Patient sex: M
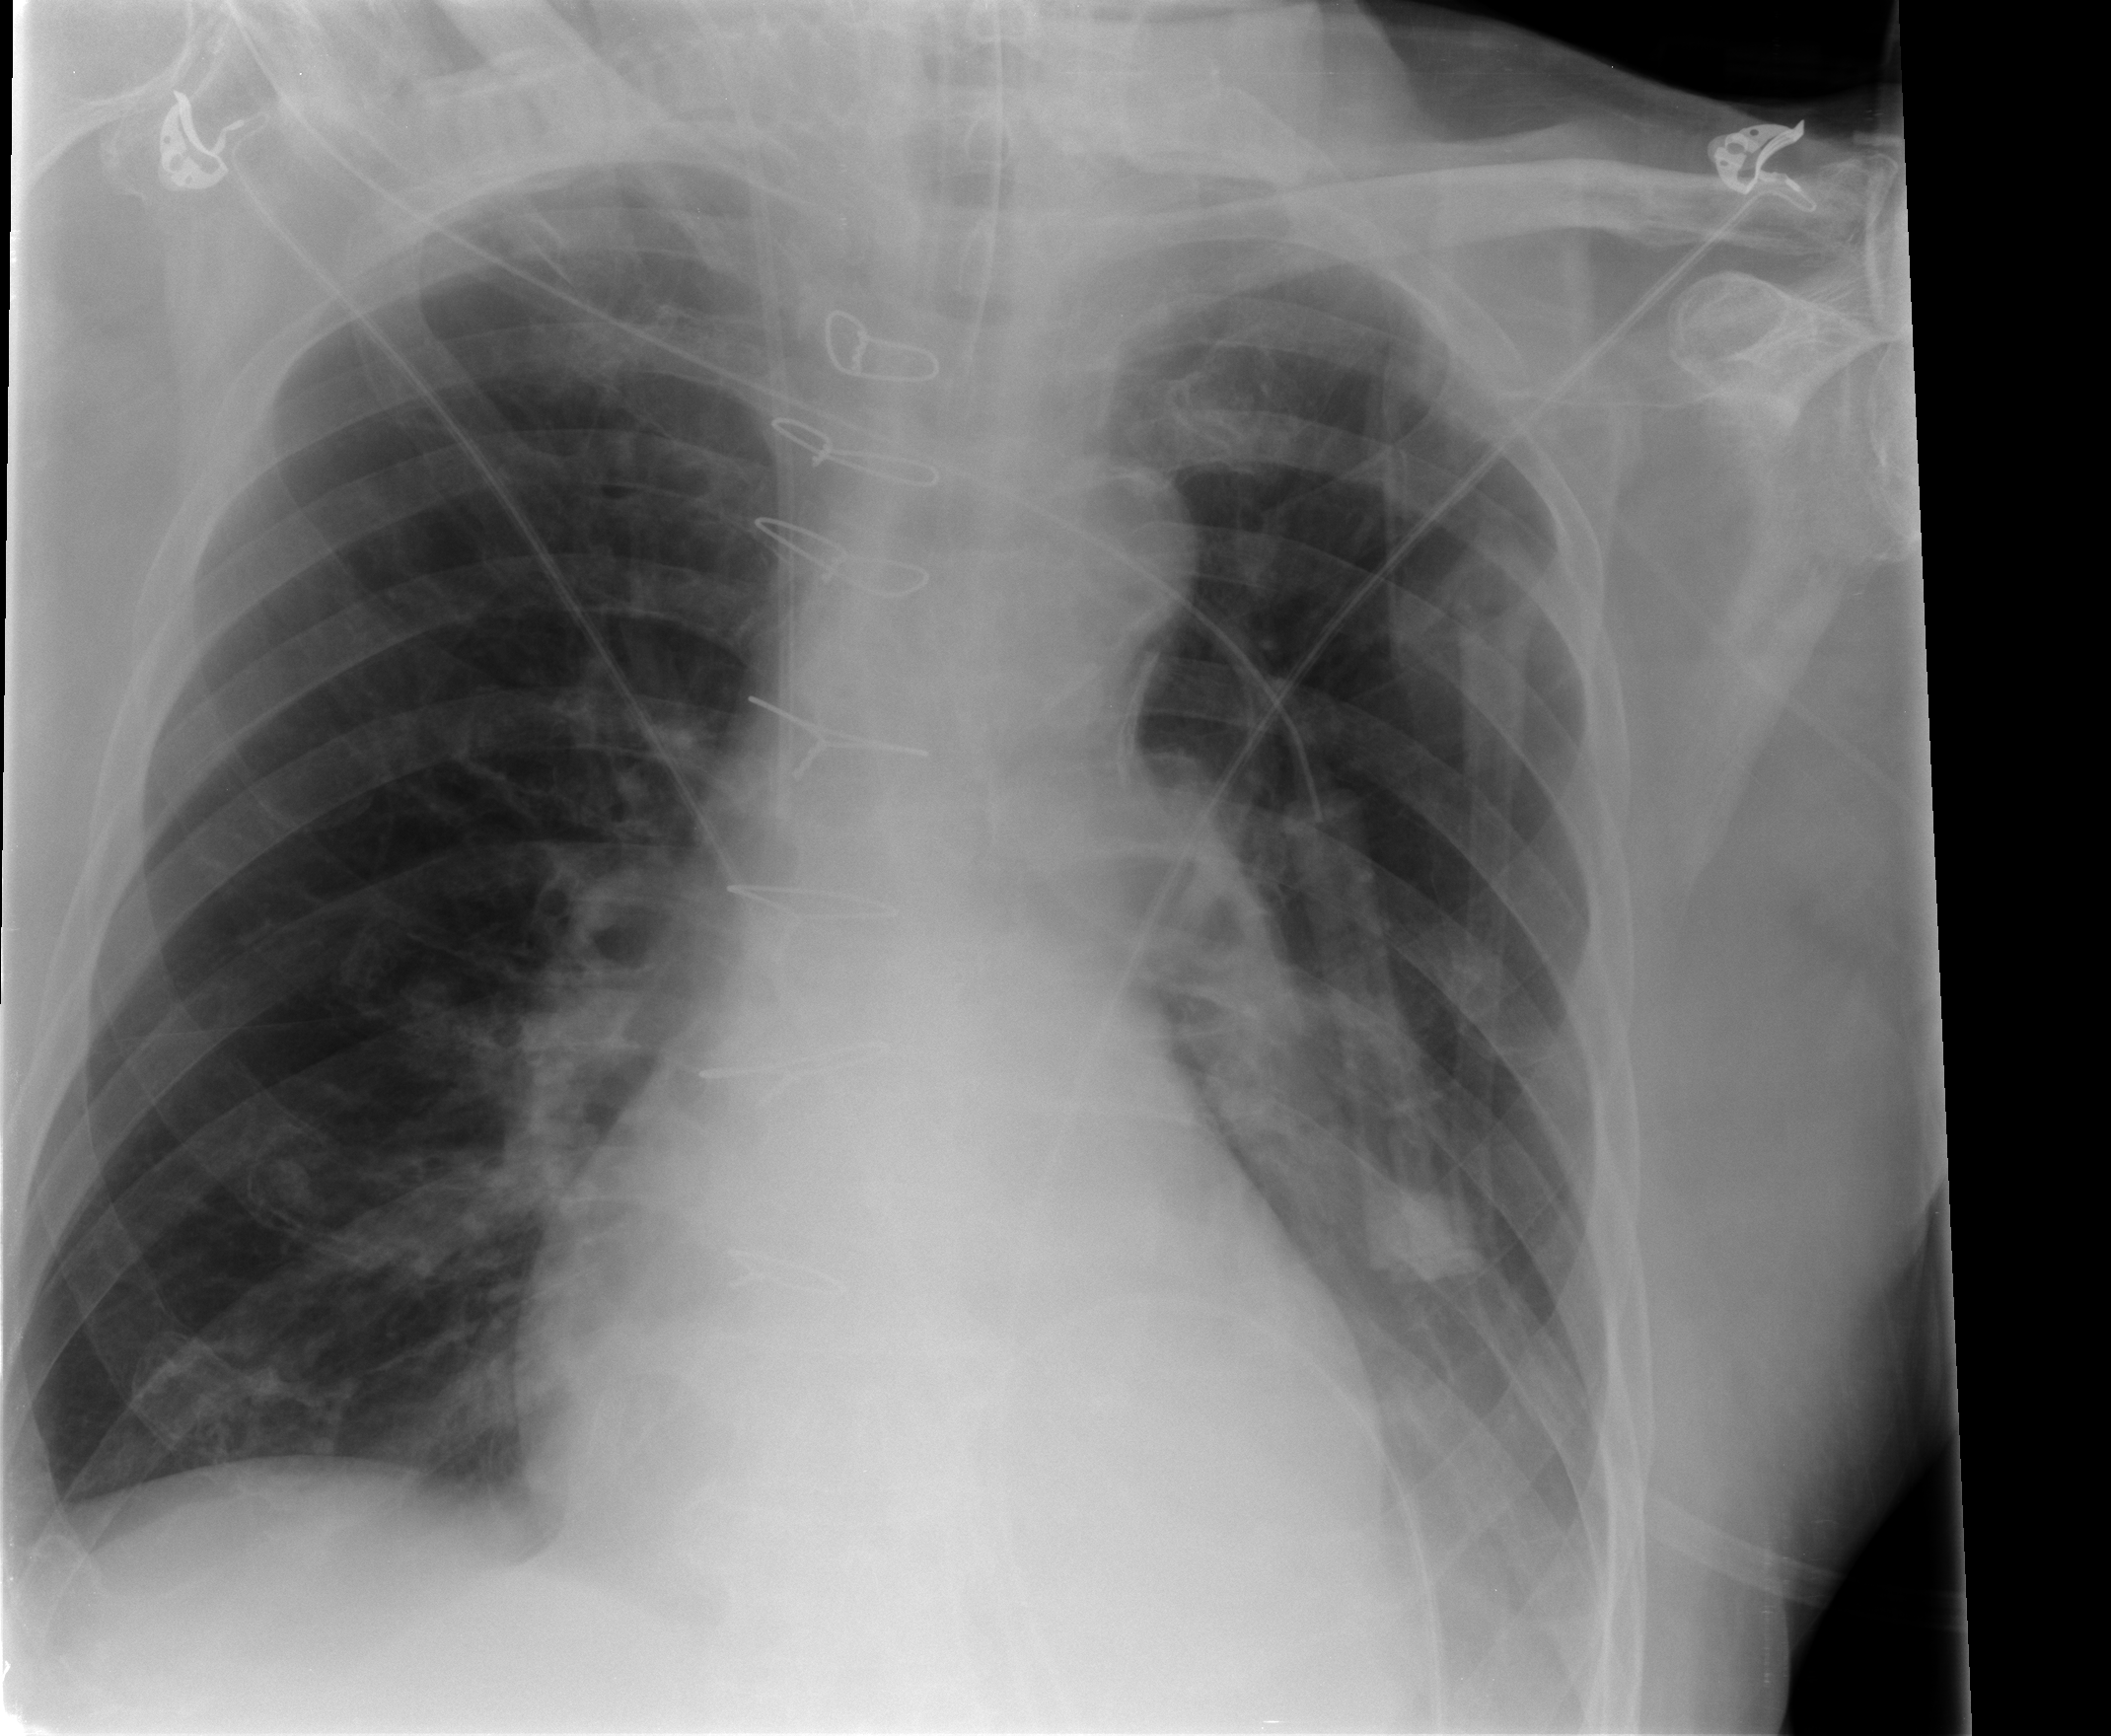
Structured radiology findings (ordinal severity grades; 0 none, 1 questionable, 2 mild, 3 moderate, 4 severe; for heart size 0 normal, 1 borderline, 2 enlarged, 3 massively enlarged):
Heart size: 0
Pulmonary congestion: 0
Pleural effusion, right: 0
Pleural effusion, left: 2
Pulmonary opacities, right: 0
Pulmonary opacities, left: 0
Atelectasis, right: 0
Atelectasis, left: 2